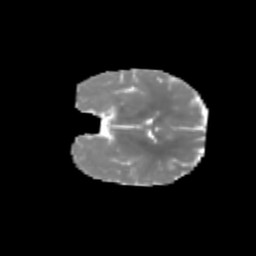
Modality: MD
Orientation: coronal
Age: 6
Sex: male
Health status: healthy